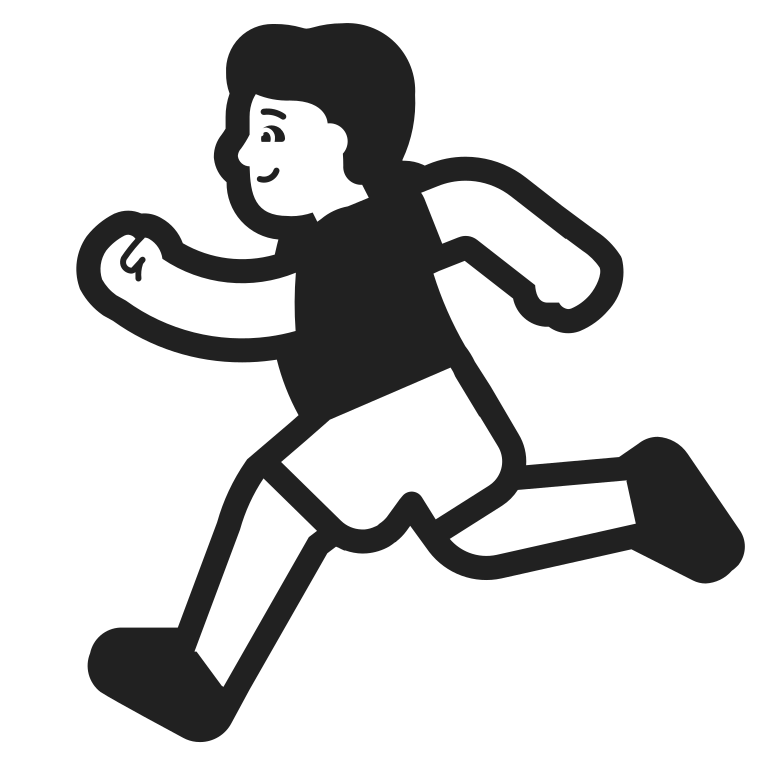
person running high contrast default